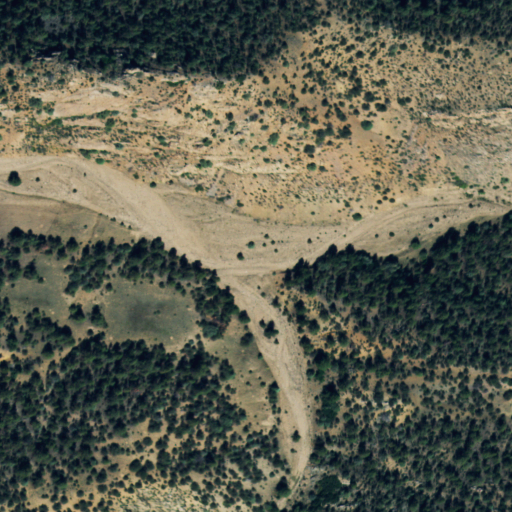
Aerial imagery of valley in Colorado named Sevenmile Gulch containing shrub and evergreen forest